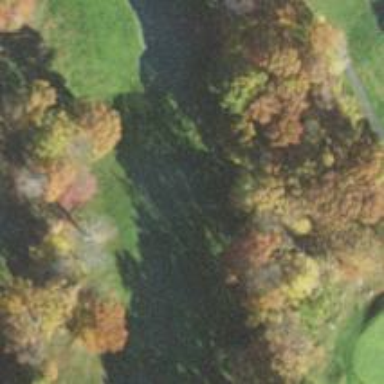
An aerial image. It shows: Golf hole.